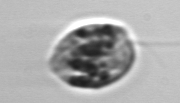
Label: Amoeba